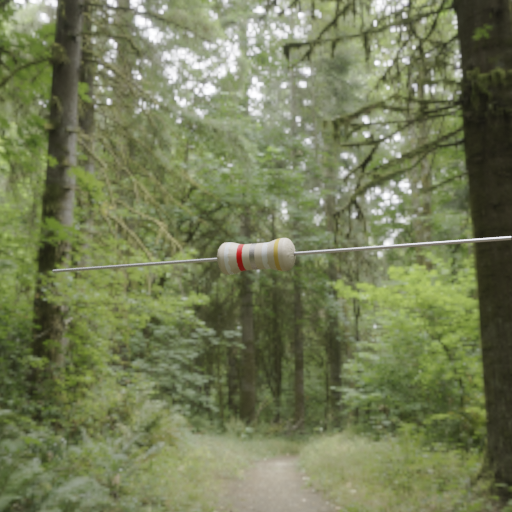
Resistor colour bands (in order): white, red, silver, white, gold